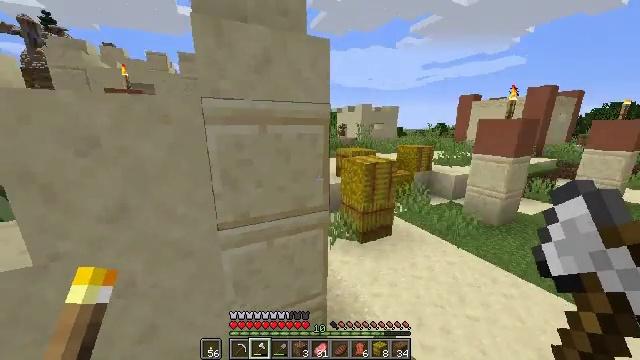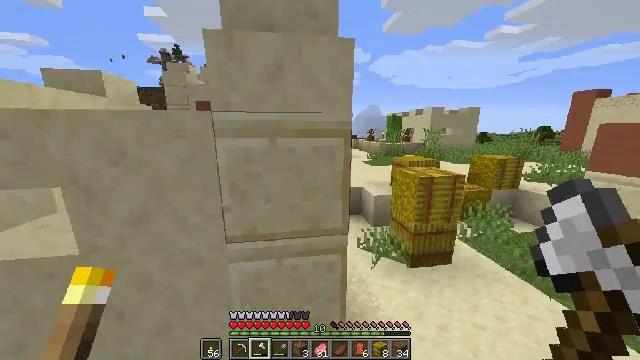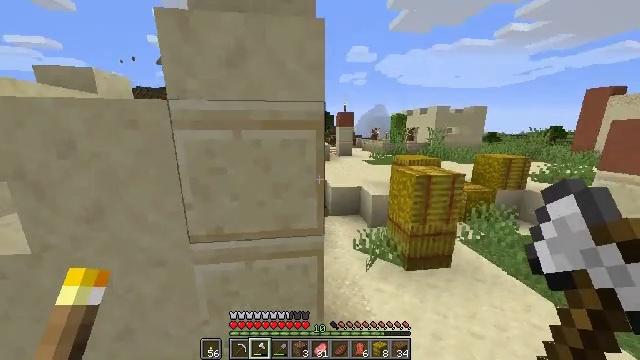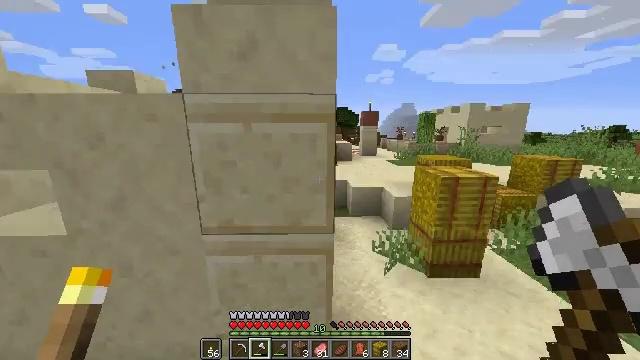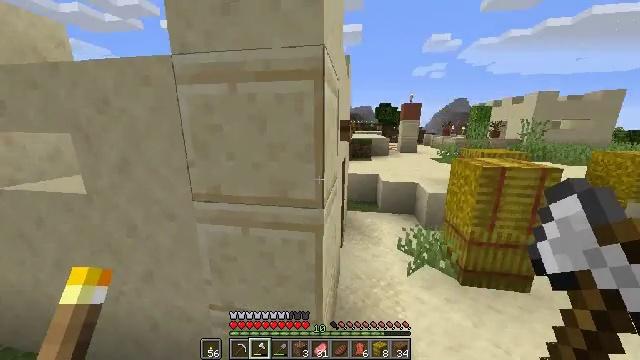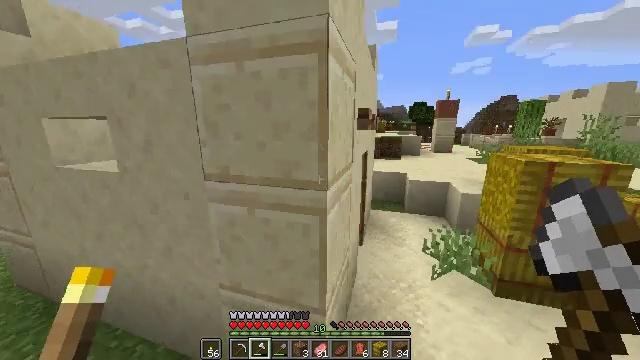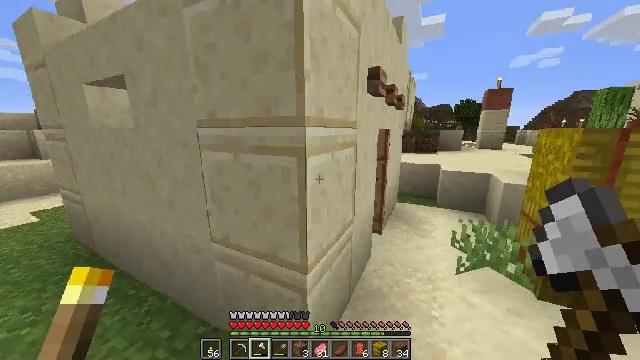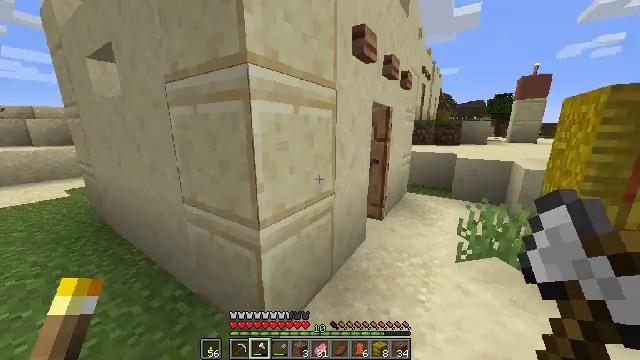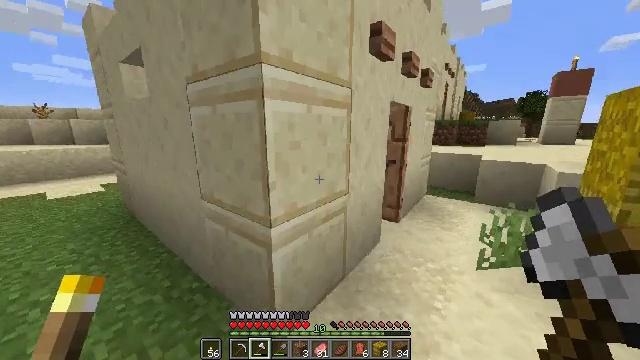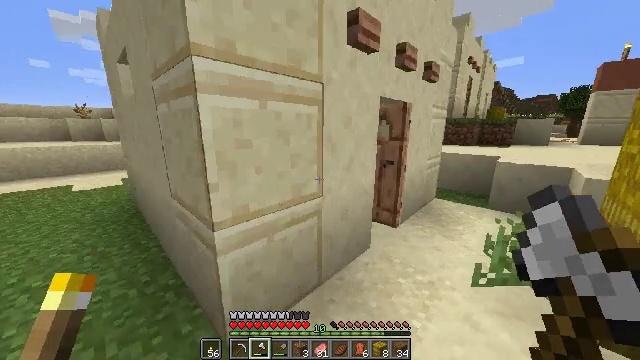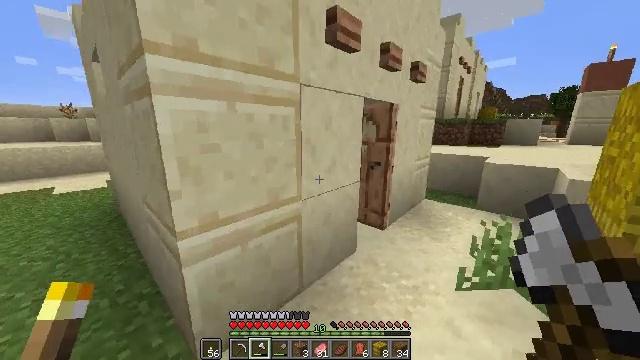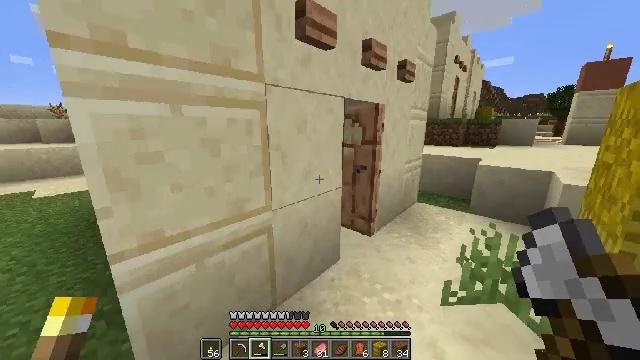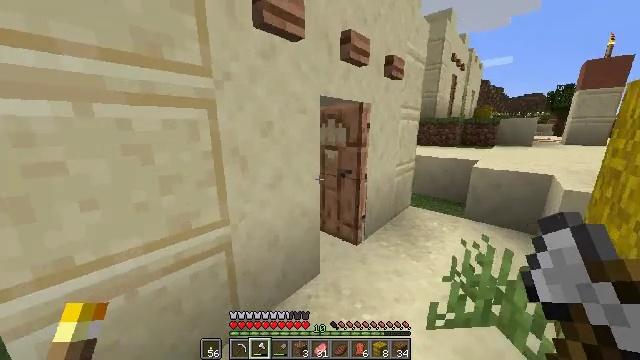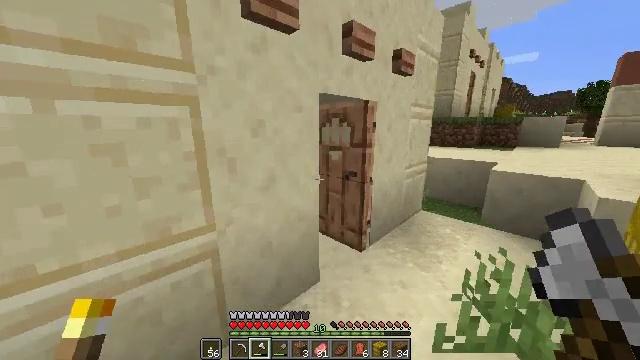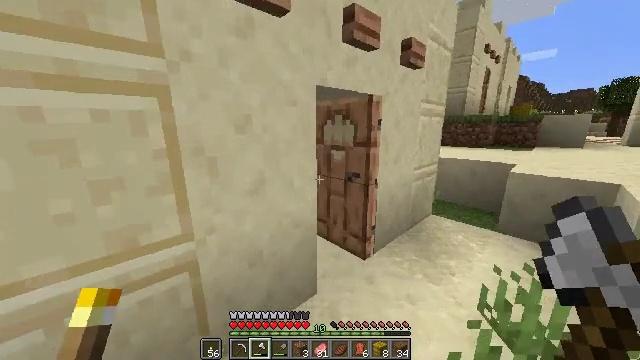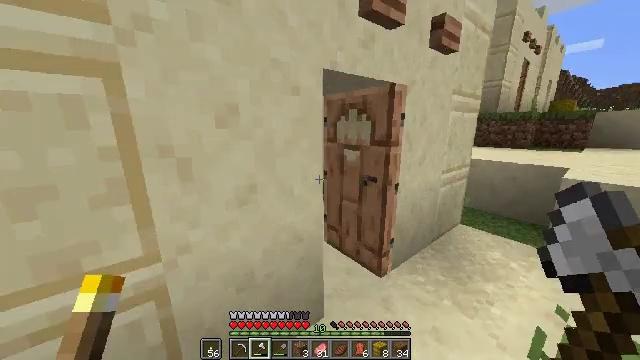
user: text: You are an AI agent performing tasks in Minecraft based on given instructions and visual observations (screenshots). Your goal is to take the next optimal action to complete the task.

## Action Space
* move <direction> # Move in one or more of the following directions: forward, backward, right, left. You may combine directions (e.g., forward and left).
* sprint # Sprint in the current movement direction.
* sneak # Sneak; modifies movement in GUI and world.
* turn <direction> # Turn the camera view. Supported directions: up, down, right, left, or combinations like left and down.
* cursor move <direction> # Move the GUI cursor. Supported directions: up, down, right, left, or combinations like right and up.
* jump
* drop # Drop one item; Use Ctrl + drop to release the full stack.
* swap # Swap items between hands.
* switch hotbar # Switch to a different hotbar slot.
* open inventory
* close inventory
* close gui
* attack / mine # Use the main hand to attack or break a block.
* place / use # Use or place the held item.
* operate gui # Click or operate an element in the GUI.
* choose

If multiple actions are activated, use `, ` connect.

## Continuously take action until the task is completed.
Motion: motion action
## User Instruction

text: Break the sandstone wall into pieces.
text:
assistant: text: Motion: move forward, sprint, turn left and up, jump
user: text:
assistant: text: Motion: move forward and move right, sprint, turn left, jump
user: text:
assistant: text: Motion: move forward and move right, sprint, turn left, jump
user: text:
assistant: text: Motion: move forward and move right, sprint, turn left, jump
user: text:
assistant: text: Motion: move forward and move right, sprint, turn left
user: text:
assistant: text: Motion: move forward and move right, sprint, turn left
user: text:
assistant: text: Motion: move forward and move right, sprint, turn left
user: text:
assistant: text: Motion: move forward and move right, sprint, turn left
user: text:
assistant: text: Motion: move forward and move right, sprint, turn left
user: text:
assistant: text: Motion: move forward and move right, sprint, turn right
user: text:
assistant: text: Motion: move forward and move right, sprint
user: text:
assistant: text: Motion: move forward and move right, sprint
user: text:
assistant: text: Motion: move forward, sprint, turn left
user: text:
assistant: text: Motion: move forward, sprint, turn left
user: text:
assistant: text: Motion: move forward, sprint, turn left
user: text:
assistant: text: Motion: move forward, sprint, turn left
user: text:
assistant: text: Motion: move forward and move right, sprint
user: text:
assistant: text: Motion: move forward and move right, sprint, turn left
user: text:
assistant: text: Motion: move forward and move right, sprint, turn left
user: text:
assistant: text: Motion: move forward and move right, sprint, turn left
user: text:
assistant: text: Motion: move forward and move right, sprint, turn left
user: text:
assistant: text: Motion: move forward and move right, turn right and down
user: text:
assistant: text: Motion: move right, turn right
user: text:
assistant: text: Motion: move right, turn right
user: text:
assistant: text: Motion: move right, turn right and up
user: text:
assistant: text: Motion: move forward and move right, turn right
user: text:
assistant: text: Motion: move forward and move right, sprint, turn right and up
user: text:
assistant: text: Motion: move forward, sprint, turn right
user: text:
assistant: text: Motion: move forward, sprint
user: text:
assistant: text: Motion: move forward, sprint